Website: lowes
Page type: customer-info-address
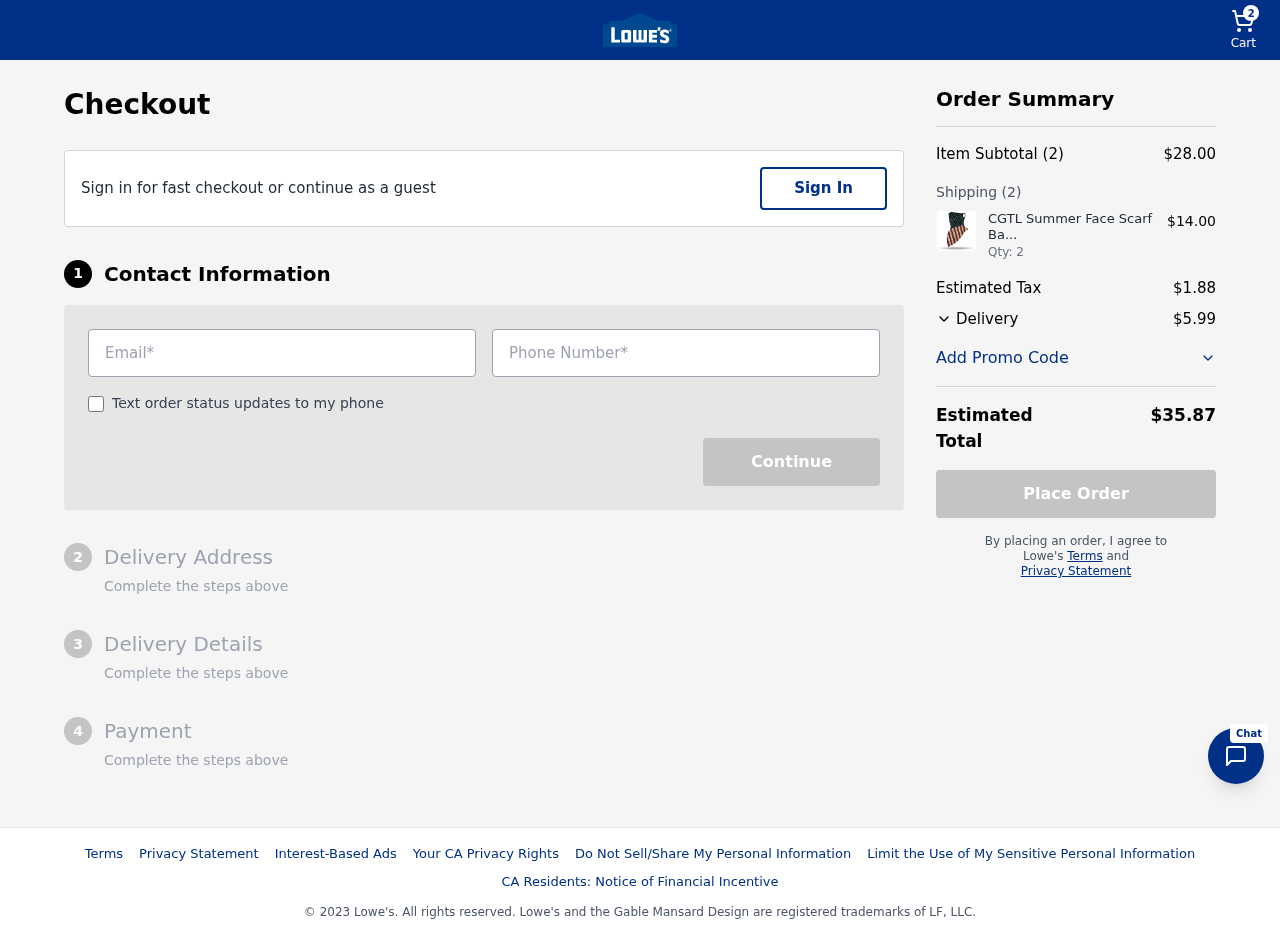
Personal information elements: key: PII_EMAIL
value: twilliams@yahoo.com
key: PII_PHONE
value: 6627268733
Product elements: key: PRODUCT1_NAME
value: CGTL Summer Face Scarf Bandana Ear Loops Cooling Mouth Mask with Ear Loops Reusable Face Covering Sh
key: PRODUCT1_PRICE
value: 14
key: PRODUCT1_QUANTITY
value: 2
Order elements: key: ORDER_NUM_ITEMS
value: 2
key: ORDER_SUBTOTAL
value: $28.00
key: ORDER_NUM_ITEMS2
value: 2
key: ORDER_TAX
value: $1.88
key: ORDER_SHIPPING_COST
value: $5.99
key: ORDER_TOTAL
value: $35.87